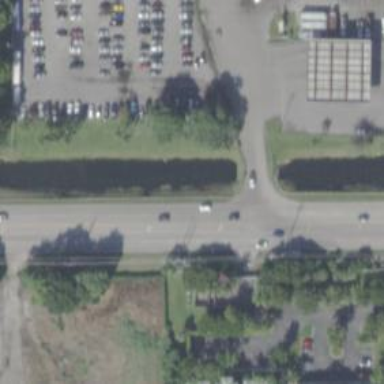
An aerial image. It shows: Canal.